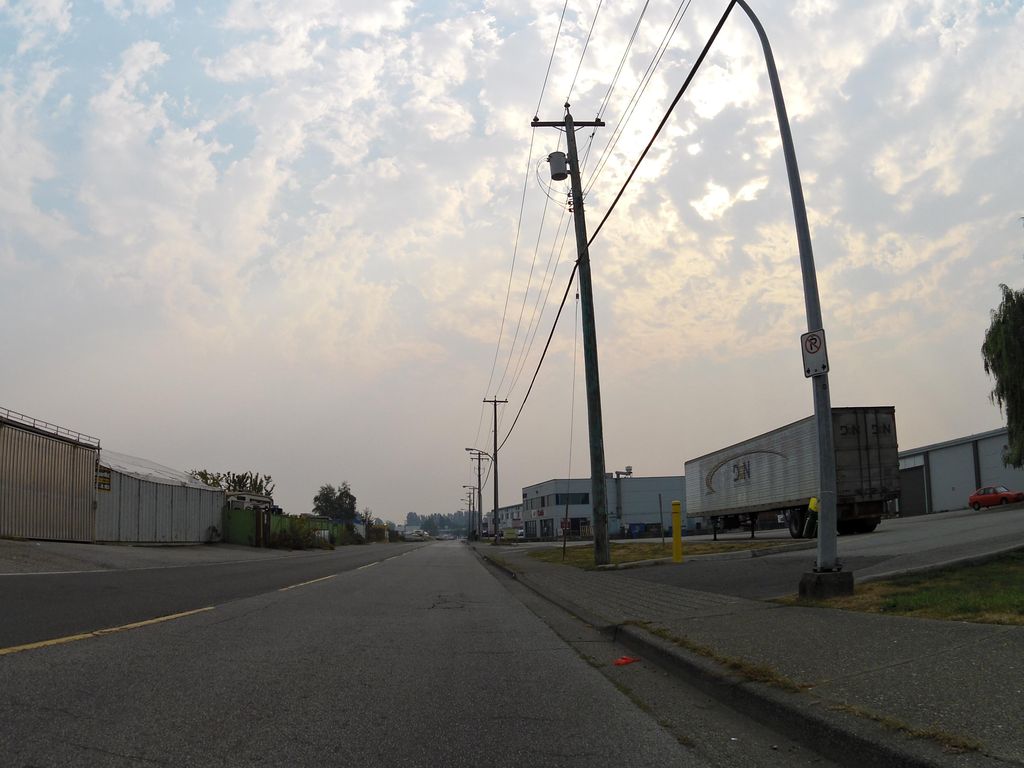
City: vancouver